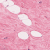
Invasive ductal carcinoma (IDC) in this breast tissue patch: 0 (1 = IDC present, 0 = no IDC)